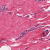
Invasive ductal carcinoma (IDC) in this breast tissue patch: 0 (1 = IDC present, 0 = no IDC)